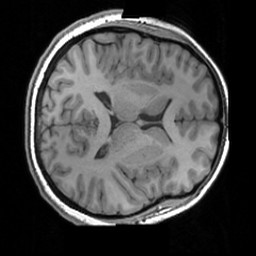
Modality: T1w
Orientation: axial
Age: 19
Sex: female
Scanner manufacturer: siemens
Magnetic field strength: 3 T
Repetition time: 1.63 s
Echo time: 0.00311 s